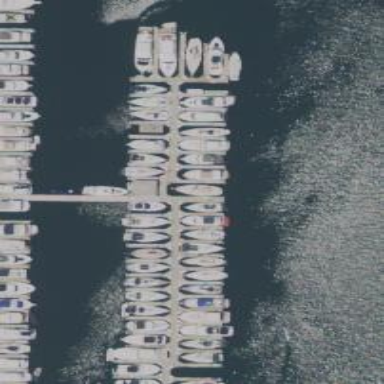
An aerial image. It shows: Man-made pier.